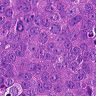
Metastatic tissue present: yes